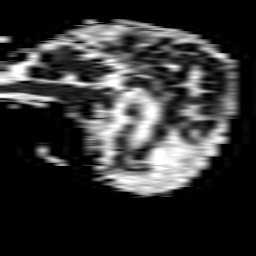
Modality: ADC
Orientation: sagittal
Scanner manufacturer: philips
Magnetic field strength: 1.5 T
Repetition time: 3.613 s
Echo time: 0.07039 s